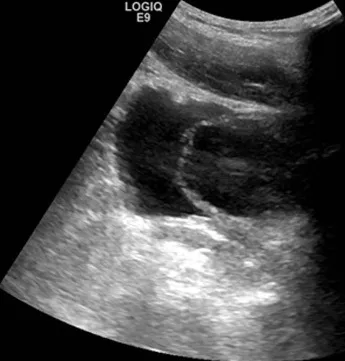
(A, B) Abdominal ultrasound scan showing the cystic lesion and thickened bladder wall.
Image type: radiology (ultrasound)